Interaction volume radius: 10 \u00c5
Interaction volume height: 15 \u00c5
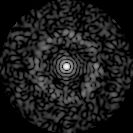
Disorder parameter: 0.8516